Question: I have a simple StackPanel on a grid and I want buttons within that stack panel to take up all space available (space between them should be the same).
In case it's not clear, there's a pic:

'''
<StackPanel Grid.Row="1" Grid.Column="0" Grid.ColumnSpan="2" Margin="10" Orientation="Horizontal">
<Button MinWidth="115">OK</Button>
<Button MinWidth="115">Cancel</Button>
<Button MinWidth="115">Cancel</Button>
</StackPanel>
'''
Is it possible or do I have to just enter margins manually?
Thanks!
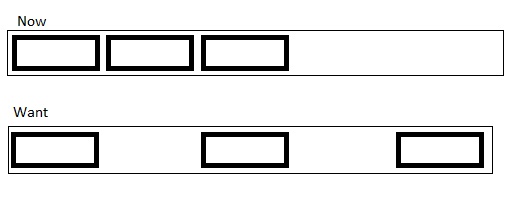
Answer: Make your 'StackPanel' into a 'Grid' instead (you'll need to refactor what you currently have slightly), and evenly space out all of the columns (using a width of '*'), and then set each button's alignment to left/center/right respectively, which will achieve the layout you're looking for.